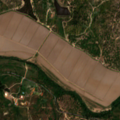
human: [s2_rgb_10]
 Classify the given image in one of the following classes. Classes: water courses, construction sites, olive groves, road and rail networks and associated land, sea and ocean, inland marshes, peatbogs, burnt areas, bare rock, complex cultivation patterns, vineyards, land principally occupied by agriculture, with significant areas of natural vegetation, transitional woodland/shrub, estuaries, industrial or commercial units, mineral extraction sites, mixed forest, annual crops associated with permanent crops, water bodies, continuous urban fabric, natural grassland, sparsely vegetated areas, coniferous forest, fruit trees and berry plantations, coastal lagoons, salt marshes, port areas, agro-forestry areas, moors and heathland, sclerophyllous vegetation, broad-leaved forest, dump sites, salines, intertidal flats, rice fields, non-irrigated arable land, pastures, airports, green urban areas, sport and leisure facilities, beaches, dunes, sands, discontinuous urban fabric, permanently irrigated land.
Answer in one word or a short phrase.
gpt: continuous urban fabric